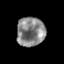
Tissue: prostate
Cell type: Epithelial cells
Senescence score: 0.2992
Nuclear area (px): 792
Mean DAPI intensity: 136.953